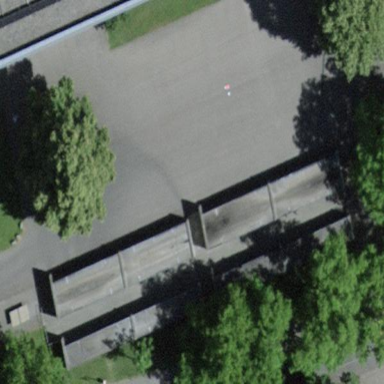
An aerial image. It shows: Bicycle parking area located on the roof of building.